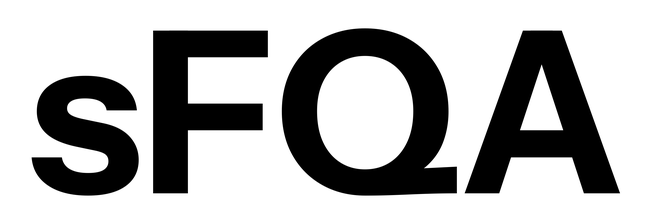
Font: InstrumentSans_Bold